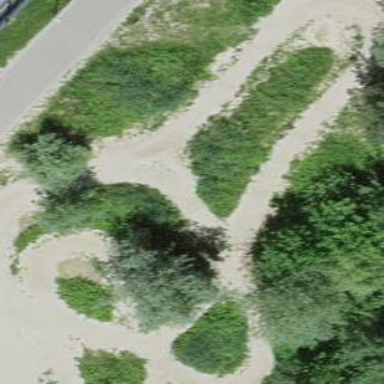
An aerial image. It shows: Cycling pump track on earth surface.